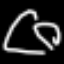
Label: squiggle